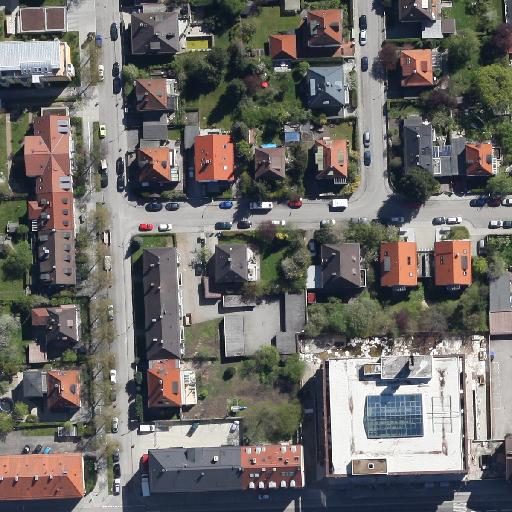
Referring expression: building along the road